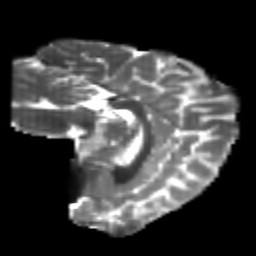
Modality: T2w
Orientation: sagittal
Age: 22
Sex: female
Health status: healthy
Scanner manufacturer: philips
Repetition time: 7.475 s
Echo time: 0.08753 s